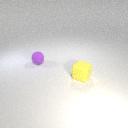
small yellow rubber cube to the right of small purple rubber sphere